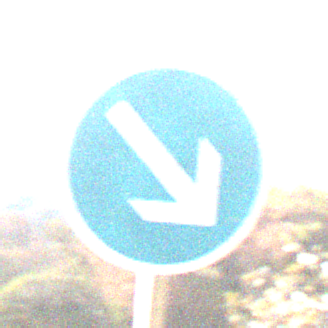
Verkehrszeichen: VorgeschriebeneVorbeifahrtRechts
Umgebung: Outdoor, Nature
Tageszeit: SunriseSunset
Wetter: Clear
Licht: Natural
Jahreszeit: NotSpecified
Kontrast: HighContrast